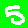
Digit: 5